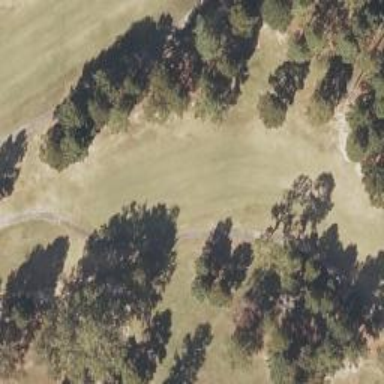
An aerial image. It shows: Path for golf carts.